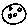
Label: moon